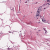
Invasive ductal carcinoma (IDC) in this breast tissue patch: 0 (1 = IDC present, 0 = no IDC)